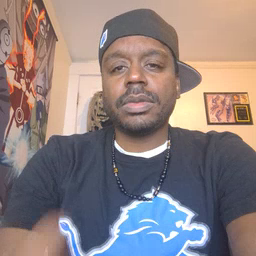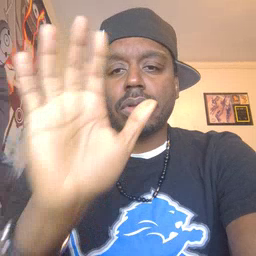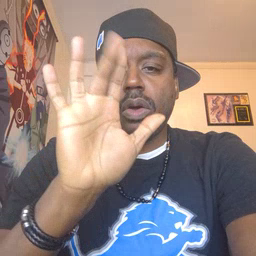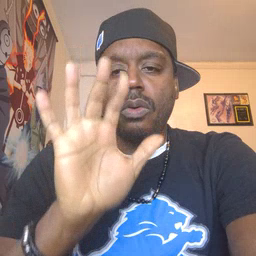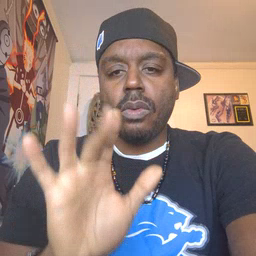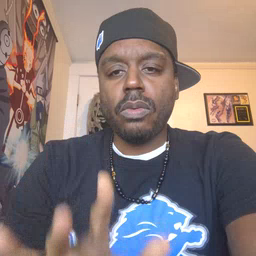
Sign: snow